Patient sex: M
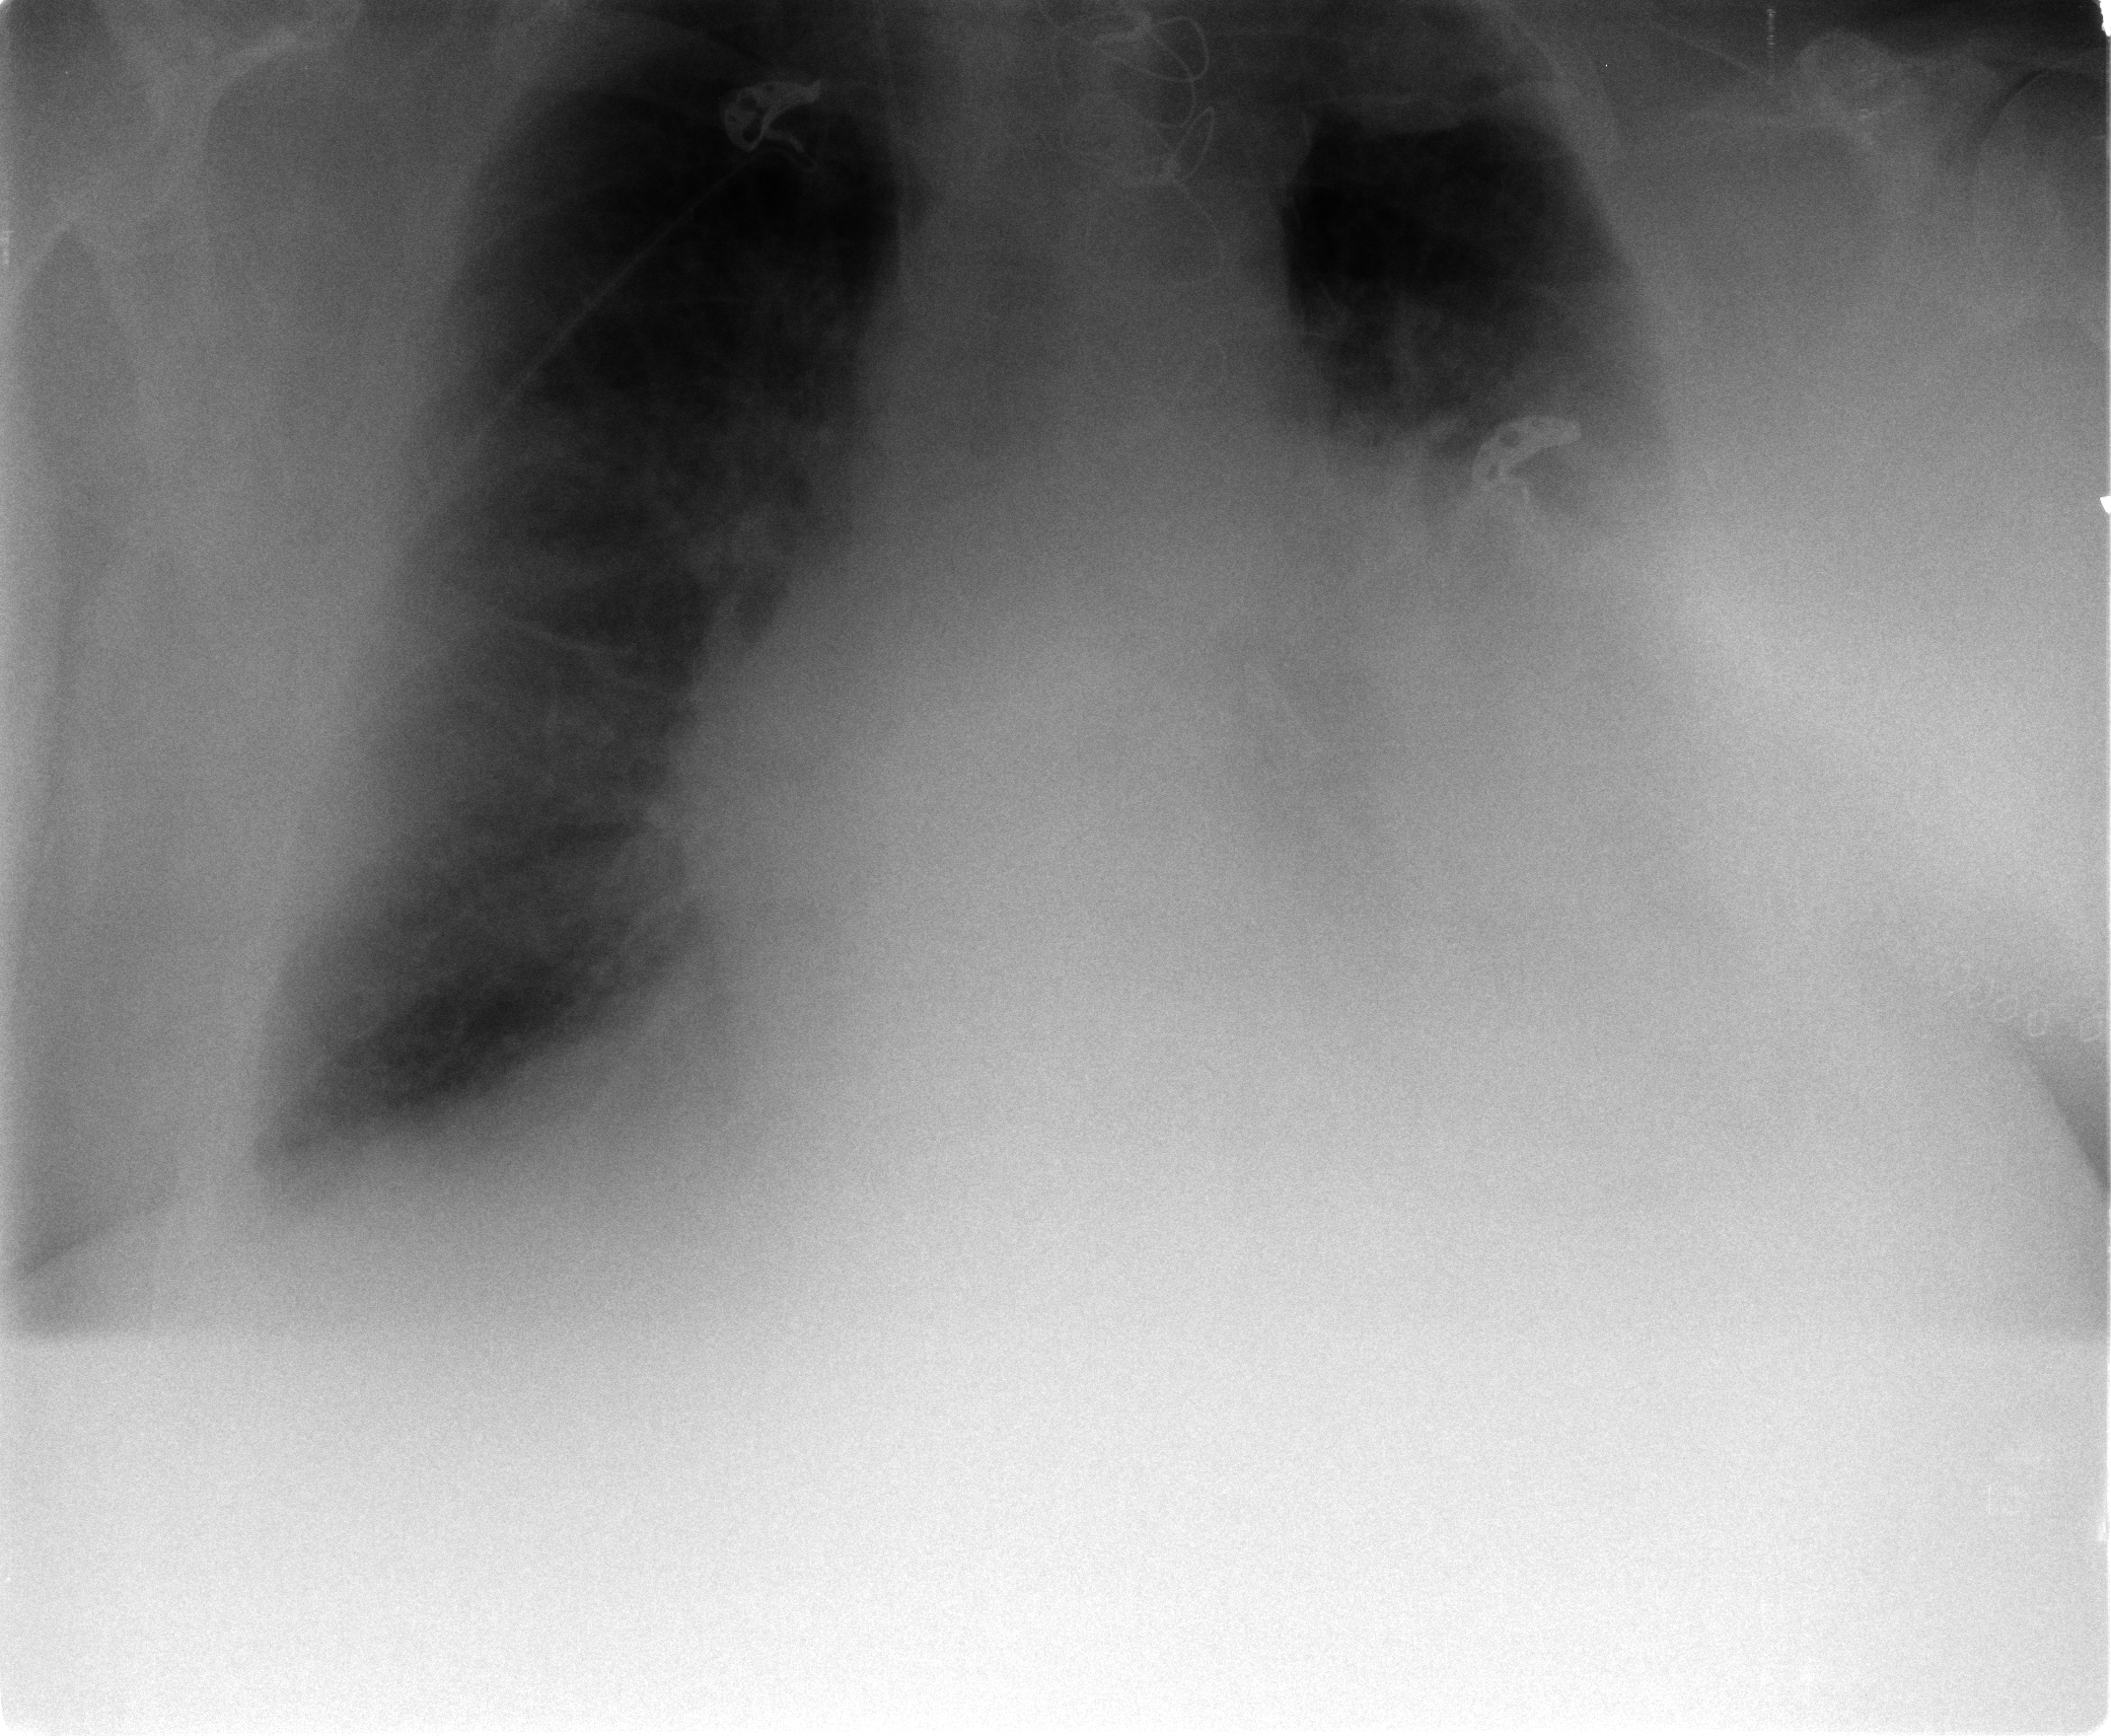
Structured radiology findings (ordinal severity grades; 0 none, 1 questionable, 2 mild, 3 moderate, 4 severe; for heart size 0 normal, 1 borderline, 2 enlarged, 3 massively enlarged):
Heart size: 3
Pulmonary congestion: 3
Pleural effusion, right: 2
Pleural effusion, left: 3
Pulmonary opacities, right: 0
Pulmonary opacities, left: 1
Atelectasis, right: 2
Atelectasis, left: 3